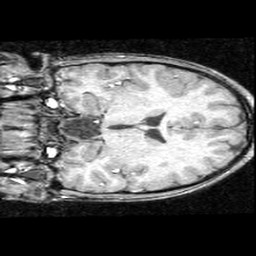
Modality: T1w
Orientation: coronal
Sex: male
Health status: ill
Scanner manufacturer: ge
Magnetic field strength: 1.5 T
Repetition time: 21 s
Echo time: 0.008 s